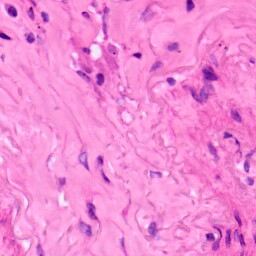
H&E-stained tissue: Lung